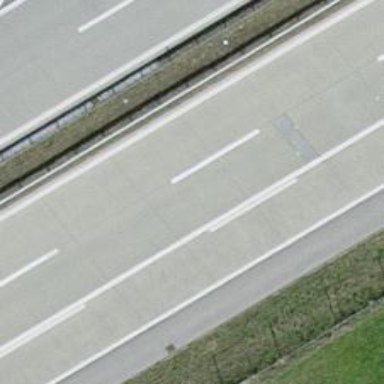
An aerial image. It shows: Asphalt motorway link.